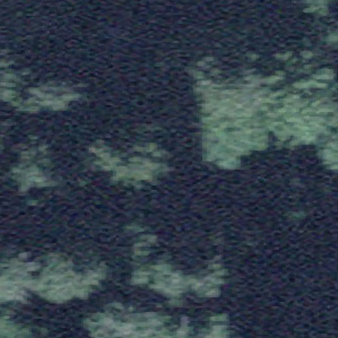
Label: other